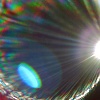
Label: sunburn